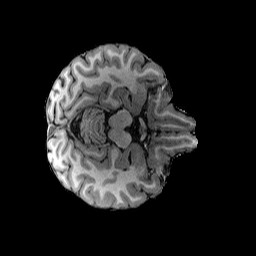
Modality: T1w
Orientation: axial
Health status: healthy